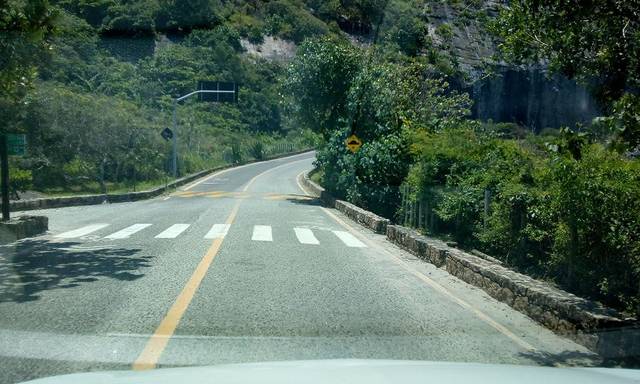
Region: Brazil
Coordinates: -23.04, -43.504